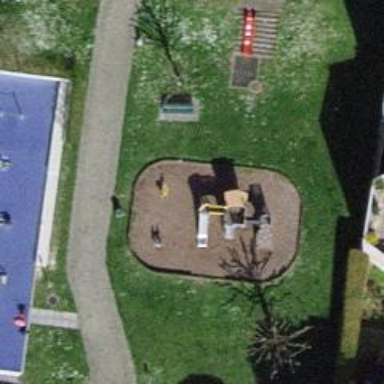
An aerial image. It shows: Playground area for leisure activities on the land.